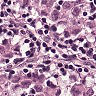
Metastatic tissue present: yes